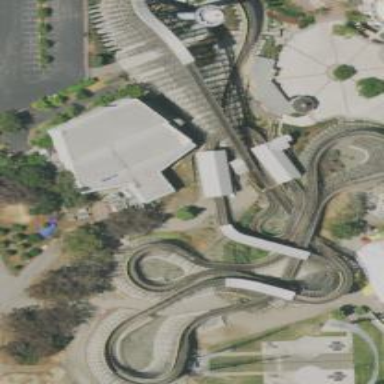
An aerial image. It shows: Thrilling roller coaster attraction.